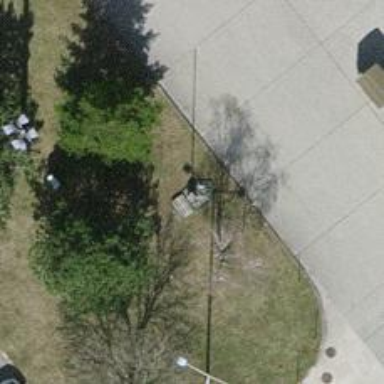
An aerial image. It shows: Flagpole structure.